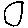
Label: circle